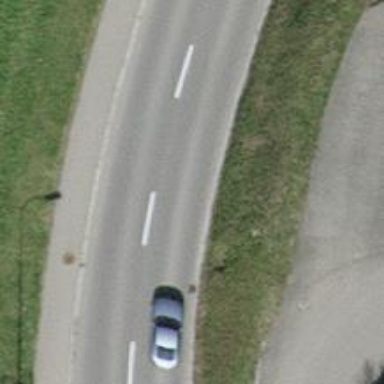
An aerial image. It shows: Tertiary road with sidewalk on the left.